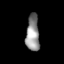
Tissue: lung
Cell type: Endothelial cells
Senescence score: 0.5773
Nuclear area (px): 468
Mean DAPI intensity: 146.669